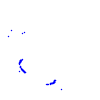
Particle: kaon